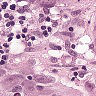
Metastatic tissue present: yes